Question: I'm learning Rails and would like to be able to use the same form on the same page to add an element (here a "dose") or edit an existing one by prefilling the form (after a page refresh, I don't need to do it dynamically).
Here is a screenshot of the page (views/cocktails/show.html.erb)

Creating a new "dose" works fine, but when trying to edit Rails raises the error.
As I'm trying to really understand the routes logic, I'm doing this just for the sake of learning, even if this is probably a bad practice, and I'd like to achieve this with Rails only.
I'm putting the logic into the form partial to decide whether to create or update the @dose:
'''
<% if @dose.new_record? %>
<%= simple_form_for [@cocktail, @dose] do |f| %>
<%= f.input :description %>
<%= f.association :ingredient %>
<%= f.button :submit %>
<% end %>
<% else %>
<%= simple_form_for @dose, url: url_for("doses#update") do |f| %>
<%= f.input :description %>
<%= f.association :ingredient %>
<%= f.button :submit %>
<% end %>
<% end %>
'''
There I'm calling a "new or edit" path helper, passing it the cocktail id and dose id, as dose belongs to one cocktail.
'''
<% @cocktail.doses.each do |dose| %>
<li>
<h4><%= dose.description %> - <%= dose.ingredient.name %></h4>
<%= link_to "<i class="fas fa-pencil-alt"></i>".html_safe, new_or_edit_dose_path(@cocktail.id, dose.id) %>
<%= link_to "<i class="far fa-trash-alt"></i>".html_safe, dose_path(dose.id), method: :delete, data: {confirm: "Are you sure?"} %>
</li>
<% end %>
</ul>
<%= render "doses/form" %>
<%= link_to "Back", cocktails_path %>
</div>
'''
This path helper is bound to a GET route, associated with the edit action of the doses controller. I would therefore not be using the doses#new route action at all.
'''
root to: "cocktails#index"
resources :cocktails, only: [:index, :show, :new, :create] do
resources :doses, only: [ :create]
end
resources :doses, only: [ :update, :destroy]
get "cocktails/:id/doses/:dose_id", to: "doses#edit", as: :new_or_edit_dose
'''
'''
def edit
@cocktail = Cocktail.find(params[:id])
@dose = Dose.find(params[:dose_id])
end
def update
if @dose.update(set_params)
redirect_to cocktail_path(@dose.cocktail)
else
render(:edit)
end
end
def set_params
params.require(:dose).permit(:description, :ingredient_id)
end
'''
I guess the problem is that I'm using a cocktails/:id/doses/:id route, but displaying the form on a cocktails/:id/show view. I've tried to use a redirect_to at the end of doses#edit and passing it the params, but it didn't worked.
Could someone tell me if it's feasible, and give me a hint on what I should be looking for?
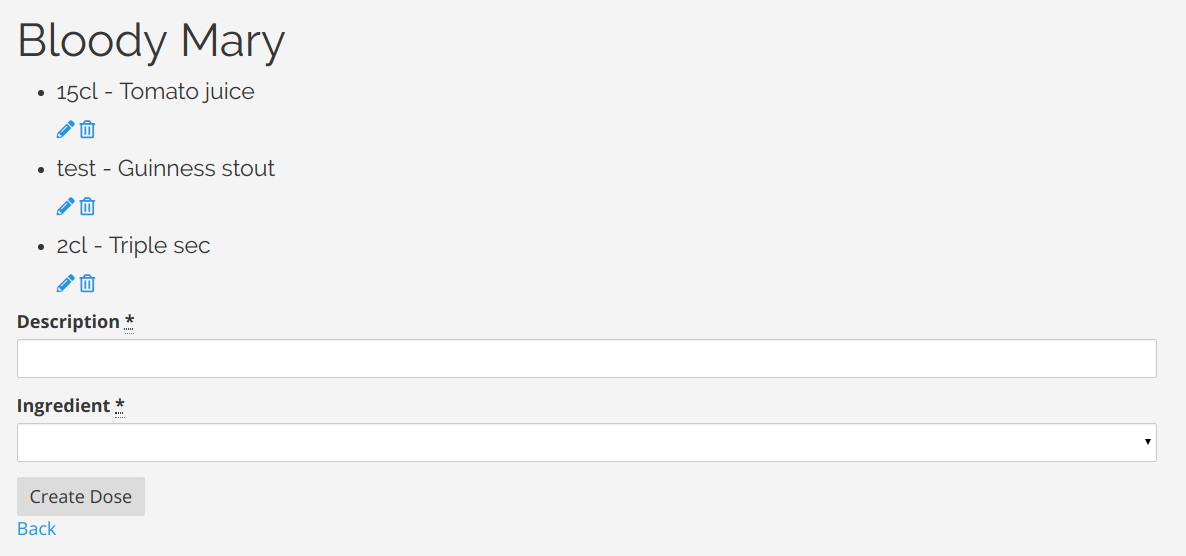
Answer: ## Solution:
Regarding
> ... but when trying to edit Rails raises the DosesController#edit is missing a template for this request format and variant
... means that you are missing the file 'app/views/doses/edit.html.erb'. So just create that file, or... because you said...
> I guess the problem is that I'm using a cocktails/:id/doses/:id route, but displaying the form on a cocktails/:id/show view
... which if understood it correctly, you want this url 'cocktails/:id/doses/:id' to show a page exactly as your 'cocktails/:id/' (which presumably mapped to your 'cocktails#show' page, then you can just do the following:
'''
# ...
def edit
@cocktail = Cocktail.find(params[:id])
@dose = Dose.find(params[:dose_id])
render 'cocktails/show'
# rails by default has an invisible line at the end of the actions, unless 'render' is called manually like line above. But removing the line above, you'll get something like below
# render 'CONTROLLER_NAME/ACTION_NAME.FORMAT.TEMPLATE_ENGINE'
# so in this specific case:
# CONTROLLER_NAME == doses
# ACTION_NAME == edit
# FORMAT == html
# TEMPLATE_ENGINE == erb
# which translates to:
# render 'doses/edit.html.erb'
# which you can also do like the following
# render 'edit.html.erb' # because same controller name as the template being called
# which you can also do like the following
# render 'edit' # because it automatically identifies what format using the value of 'request.format', and what default template engine your Rails app is configured to use
# ... and this is the reason why you got that error "DosesController#edit is missing a template...", because app/views/doses/edit.html.erb does not exist, which by default is being rendered
'''
## Recommendation:
- Please clarify first why you want the following route, and I'll see if I have a better solution, in my opinion:'''
get "cocktails/:id/doses/:dose_id", to: "doses#edit", as: :new_or_edit_dose
'''
... I asked this because normally a "create or update" / "new or edit" request is routed against some unique attribute identifier. For example, in your case, the unique attribute identifier seems to be ':dose_id', because you "create" a new 'Dose' record if the ':dose_id' does not yet exist, or you "update" the 'Dose' record if it already exists which has the 'id' value equal to ':dose_id'. Now, this is my opinion but I do not think it is a good idea to create a 'Dose' record from a manually-set "id", because you normally let the database auto-assign the primary key 'id' values.
...To explain my point, for example, to simulate the said route above, say I open this URL in the browser: '"/cocktails/1/doses/1"', so far so good assuming that 'Dose(id: 1)' already exists, then I will just see on the page a form to UPDATE the 'Dose'. However, let's say I open '"/cocktails/1/doses/<PHONE>"', and let's say that 'Dose(id: <PHONE>) does not exist yet', then I will see a form to CREATE the 'Dose'... and this is still valid at this point. The problem occurs when you already deleted the 'Dose' record. So let's say, 'Dose(id: 1)' has already been deleted, and then I tried opening '"/cocktails/1/doses/1"' again, because it's already been deleted, then I will see a form to CREATE the 'Dose' (which is still ok), but becomes problematic because you are reusing the 'id' values which should be a "primary key" and should uniquely identify a resource, because your associations / models that depend on this unique id value would potentially be messed up: like for example I have a 'Car' record of attributes '{name: 'Porsche', category_id: 23}' that belongs_to a 'Category(23)' record that has an attribute '{name: 'vehicle'}', and then somehow out of the blue 'Category(23)' has been destroyed, and then recreated with the same ID! but this time the attributes created let's say has been become '{name: 'fruit'}'. Now, my Porsche Car becomes a Fruit!!
However, I can think of some reasons why you'd intentionally do this (i.e. if you want to treat the 'id' value as 'uuid' which can potentially never be reused programatically), but my thoughts above just in case you are not aware of yet with these possible consequences.